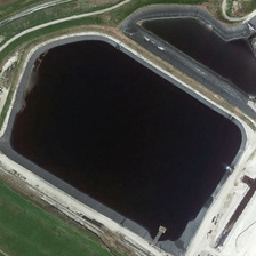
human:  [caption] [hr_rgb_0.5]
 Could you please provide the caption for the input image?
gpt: The two ponds are surrounded by green grass.

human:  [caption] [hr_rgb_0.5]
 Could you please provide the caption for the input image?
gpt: green meadows are around two ponds.

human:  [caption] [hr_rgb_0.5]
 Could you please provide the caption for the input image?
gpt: From one direction, the pond looks very dark.

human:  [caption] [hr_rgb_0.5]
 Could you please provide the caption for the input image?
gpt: The pond seems very black from several directions.

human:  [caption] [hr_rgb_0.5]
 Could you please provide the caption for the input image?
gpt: The green pasture is around two ponds.